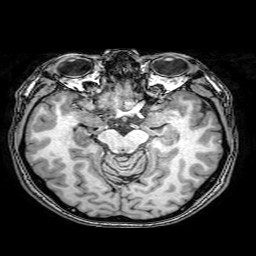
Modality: T1w
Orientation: coronal
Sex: female
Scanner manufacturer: philips
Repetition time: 0.008095 s
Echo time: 0.0037 s